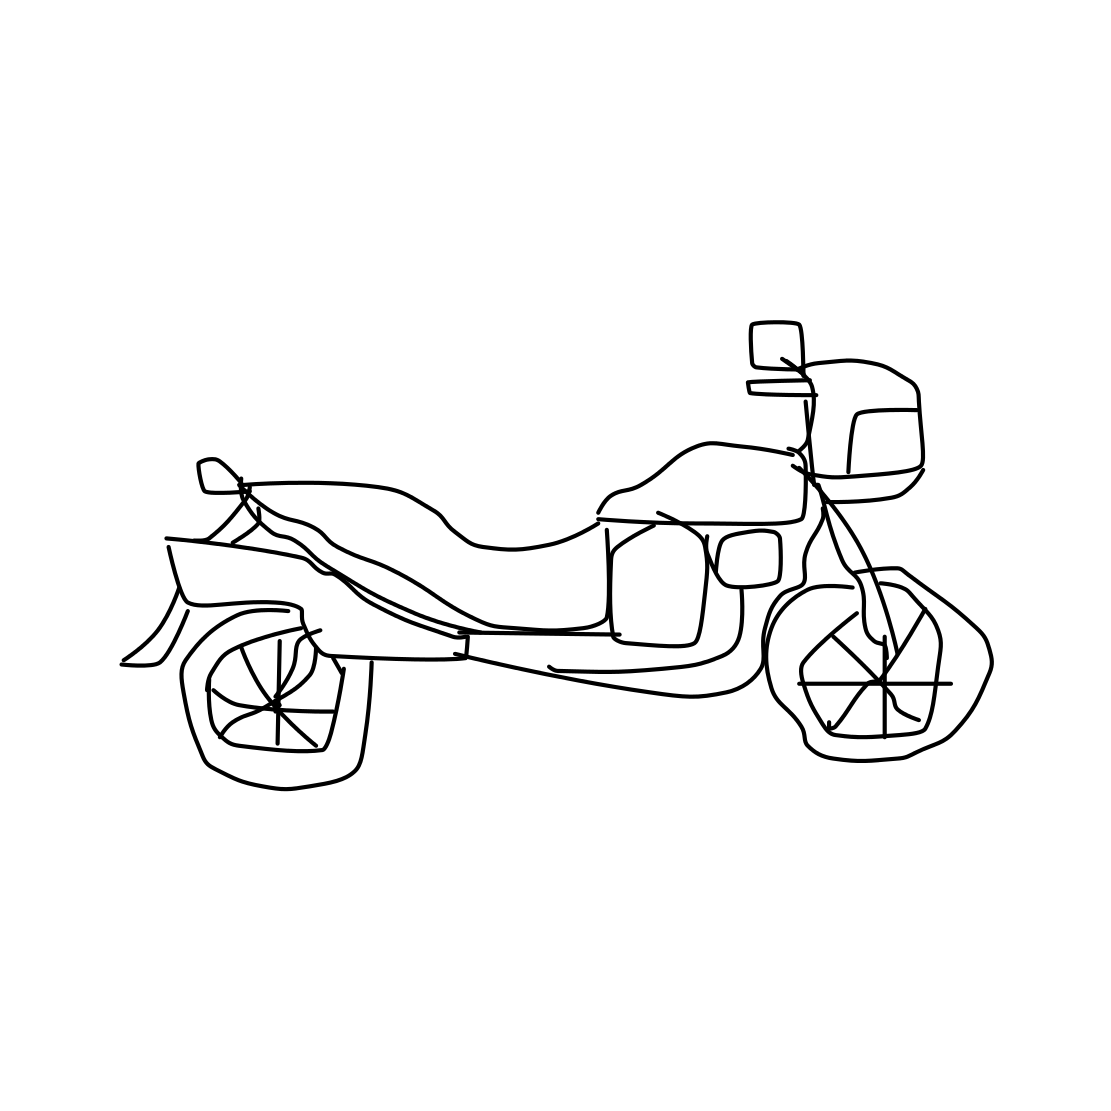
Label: motorbike